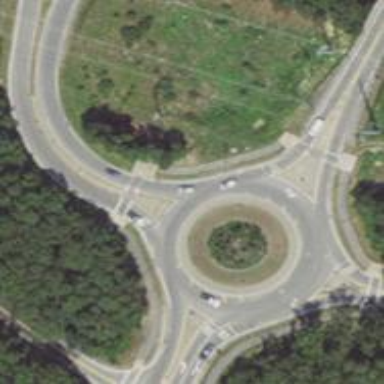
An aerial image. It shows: Secondary road with asphalt surface leading to roundabout.